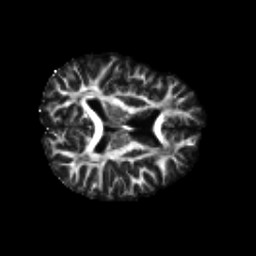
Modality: FA
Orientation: axial
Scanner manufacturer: siemens
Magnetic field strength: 3 T
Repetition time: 4.16 s
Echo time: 0.0806 s